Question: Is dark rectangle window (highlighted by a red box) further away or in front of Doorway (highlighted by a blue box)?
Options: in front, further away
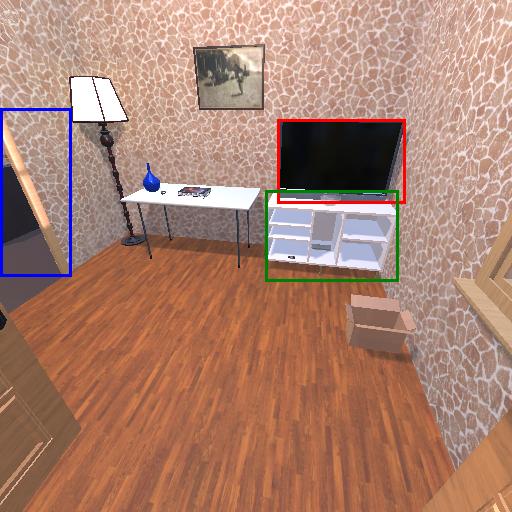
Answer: in front